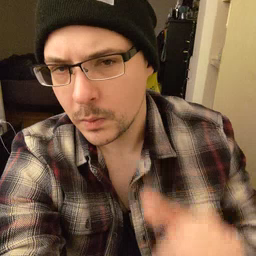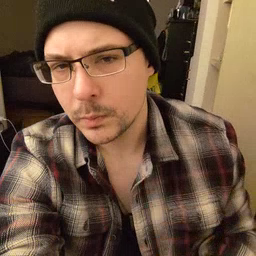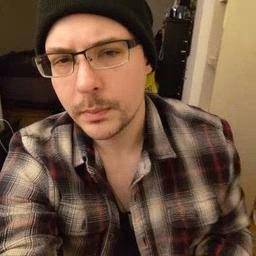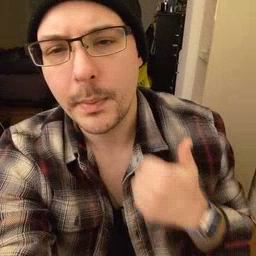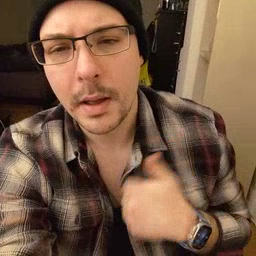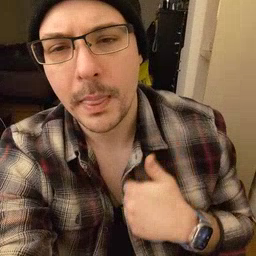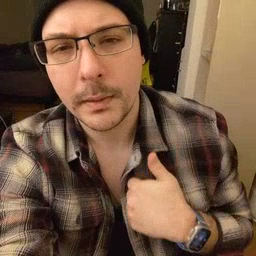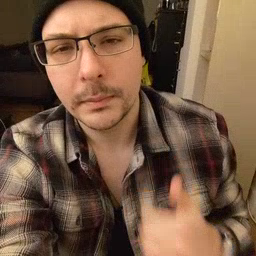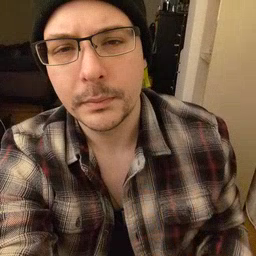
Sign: bath